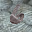
Label: 6